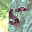
Label: 5